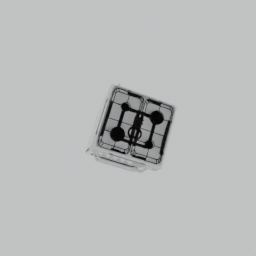
Label: appliances